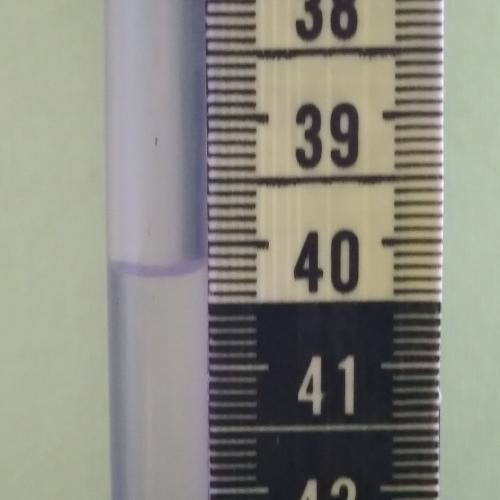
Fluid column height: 40.2 cm